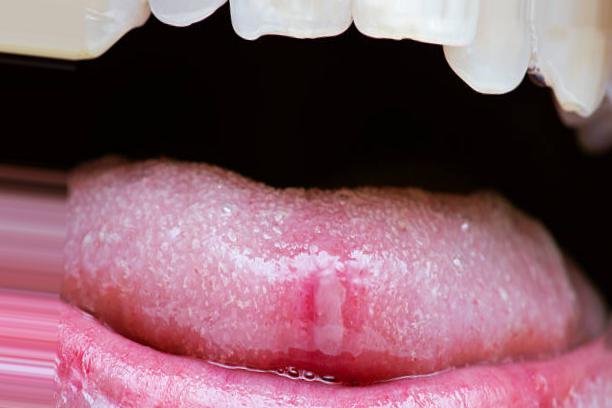
Condition: Mouth Ulcer